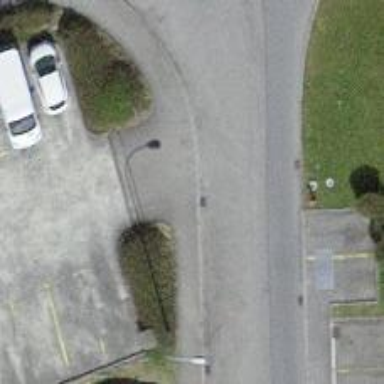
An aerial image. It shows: Kerb serving as barrier.